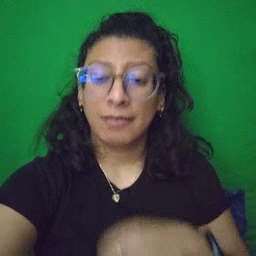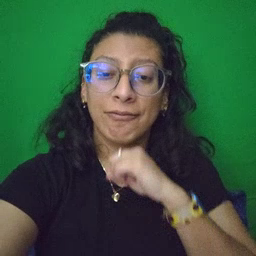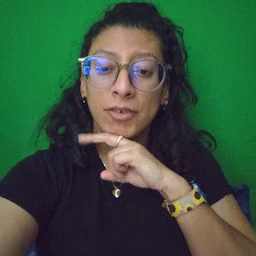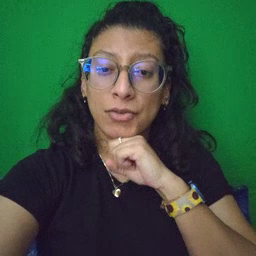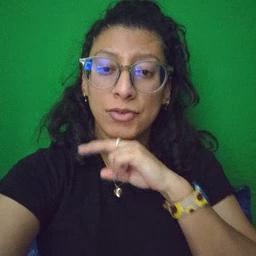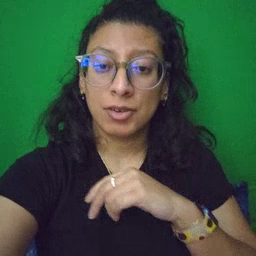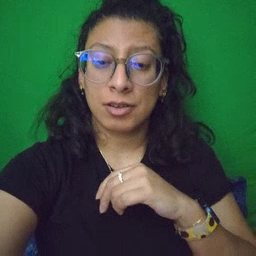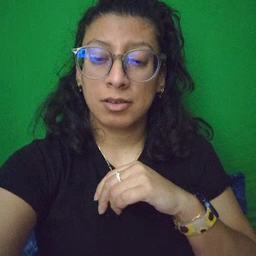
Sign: frog